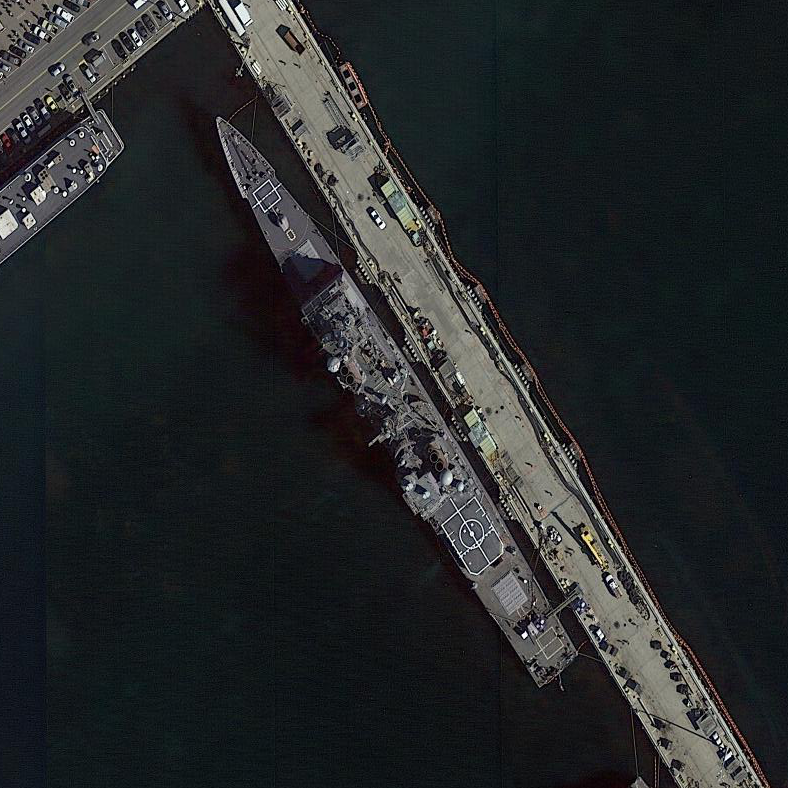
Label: cruiser